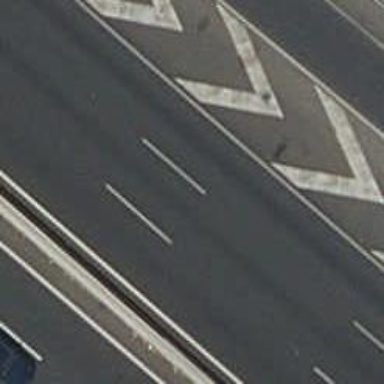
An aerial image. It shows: Asphalt motorway.